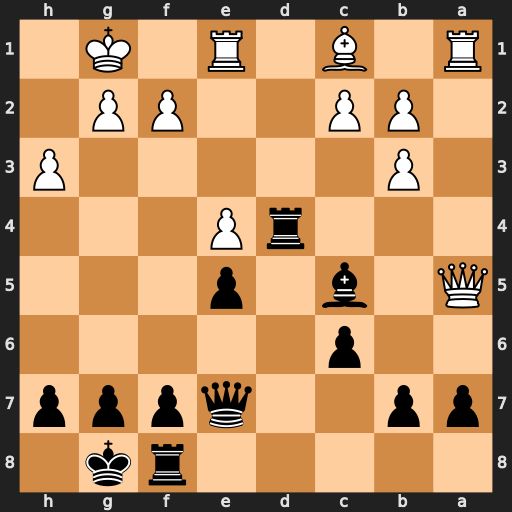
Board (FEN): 5rk1/pp2qppp/2p5/Q1b1p3/3rP3/1P5P/1PP2PP1/R1B1R1K1
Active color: b
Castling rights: -
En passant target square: -
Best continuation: Bb4 Qxa7 Bxe1